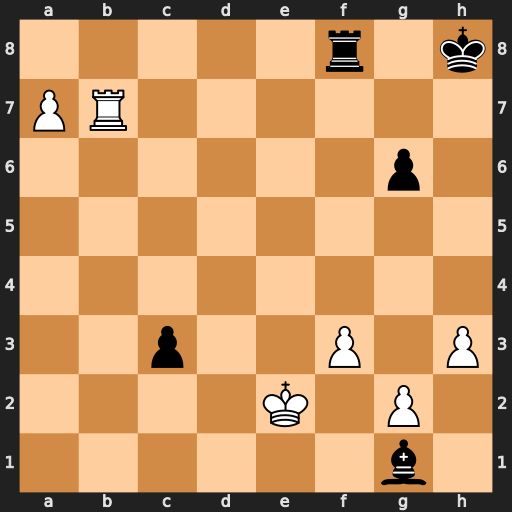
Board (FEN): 5r1k/PR6/6p1/8/8/2p2P1P/4K1P1/6b1
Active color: w
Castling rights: -
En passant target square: -
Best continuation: Rb8 Bxa7 Rxf8+